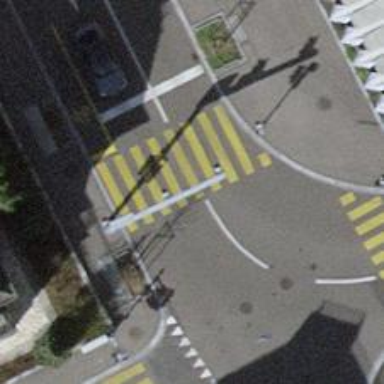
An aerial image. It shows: Zebra crossing with traffic signals on the road.